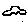
Label: car